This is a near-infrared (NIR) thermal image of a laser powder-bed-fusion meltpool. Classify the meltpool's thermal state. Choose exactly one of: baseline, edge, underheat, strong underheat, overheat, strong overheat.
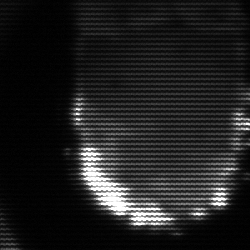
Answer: baseline